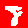
Digit: 8